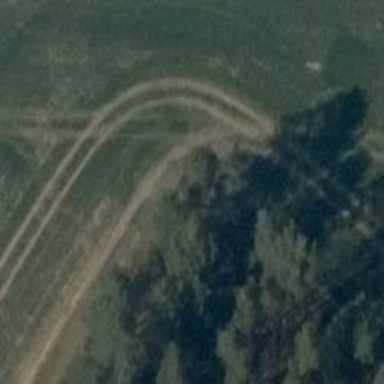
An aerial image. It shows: Track road with grade4 tracktype.